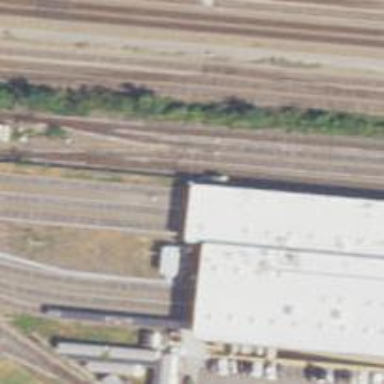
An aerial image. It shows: Electrified rail service yard.